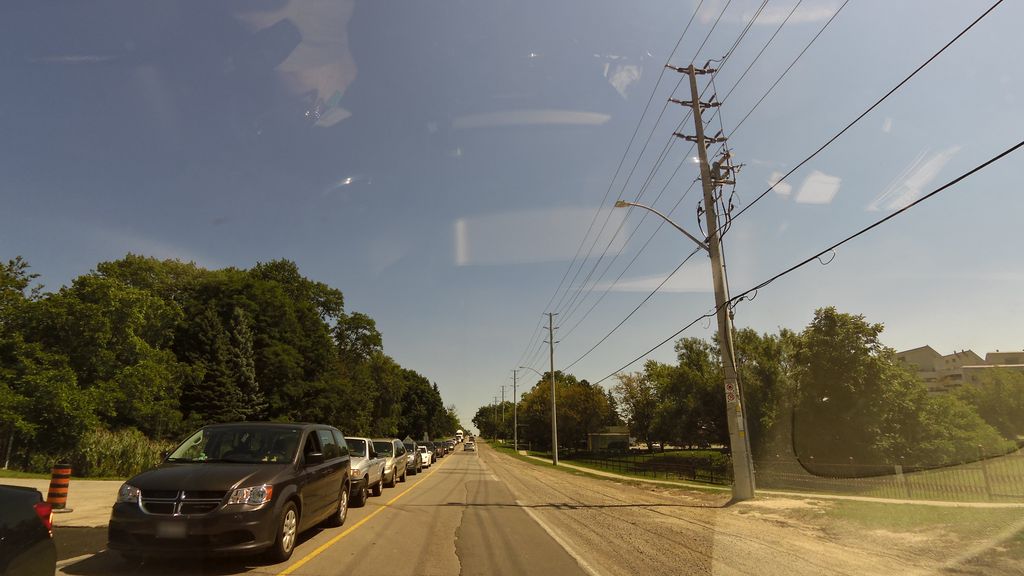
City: hamilton